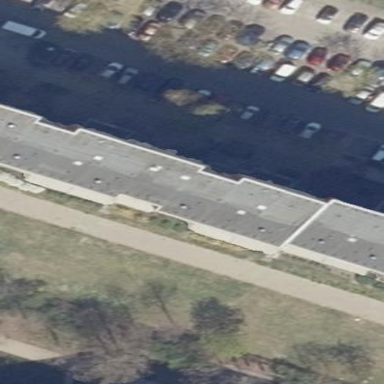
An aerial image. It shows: Apartment building with flat roof.